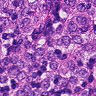
Metastatic tissue present: yes